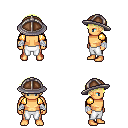
a pixel art fantasy rpg character, male body template, human, tanned skin, gold arm armor, white pants, gold short bangs hairstyle, chain helm, white cloth bandages, four views (front, back, left, right), 2x2 character sprite sheet, small pixel art, hard edges, no anti-aliasing